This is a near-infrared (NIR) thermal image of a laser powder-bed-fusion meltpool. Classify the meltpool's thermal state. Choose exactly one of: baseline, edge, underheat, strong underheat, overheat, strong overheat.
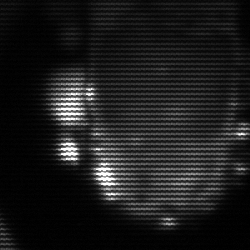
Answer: baseline